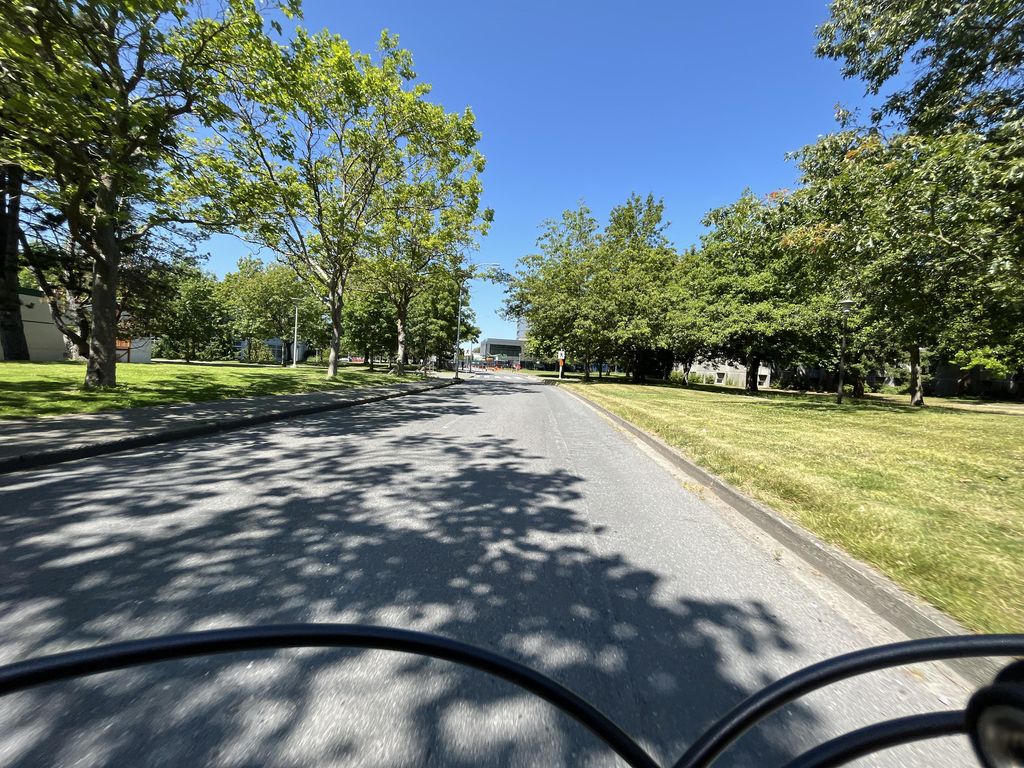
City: victoria